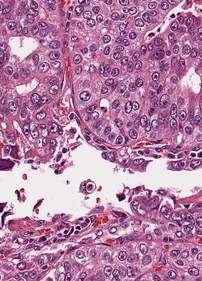
Tumor epithelial tissue: yes
Tumor-associated stroma tissue: yes
Normal tissue: no